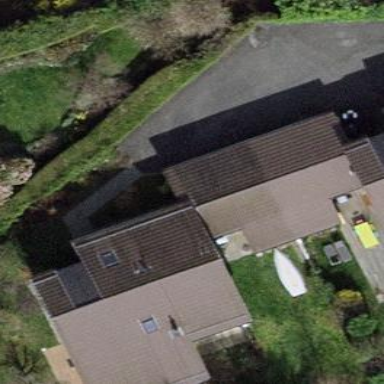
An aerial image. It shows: View of roof of building.